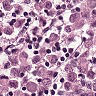
Metastatic tissue present: yes